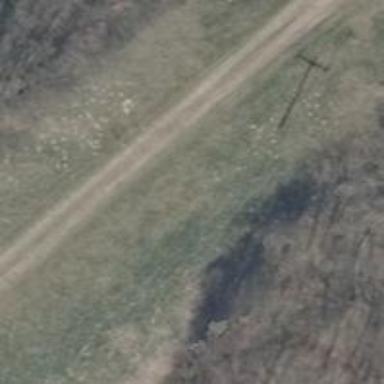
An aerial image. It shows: Minor power line.